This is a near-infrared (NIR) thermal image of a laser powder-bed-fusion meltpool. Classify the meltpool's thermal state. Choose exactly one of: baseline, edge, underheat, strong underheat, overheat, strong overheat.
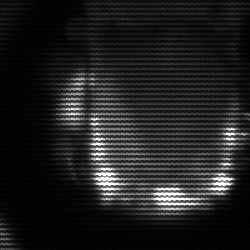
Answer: baseline